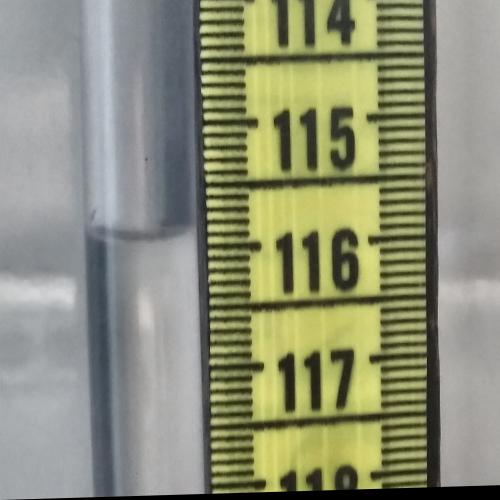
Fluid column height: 115.9 cm